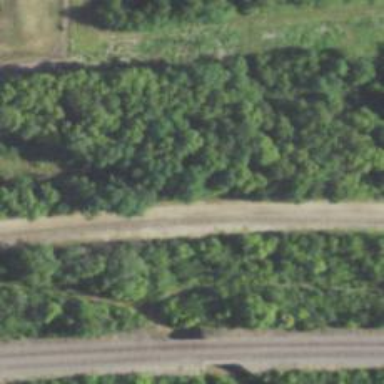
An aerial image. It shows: Abandoned railway yard.